Question: I am designing an iOS 7+ app on Xcode 6 for the iPhone 5s, iPhone 6, and iPhone 6+. I want to create a single design for all of these devices, so I am using Auto Layout. I would like the spacing between UI elements to be the same on all devices, but I am having trouble accomplishing this. Here's a screenshot of one of my 'UIButtons' on the iPhone 6 Simulator at 100% scale:

(The white boxes are spacer views, but don't worry about them.)
As you can see, the horizontal spacing from the left edge of the 'UIButton' to the left edge of the 'UIViewController' is 37px. On the iPhone 5s, this spacing is 32px. I would like the spacing to be 32px on all devices. On Auto Layout, I set my horizontal spacing constraint to a constant of 32. Even with this set, it seems to be scaling the spacing as well.
How can I prevent the horizontal spacing from scaling?
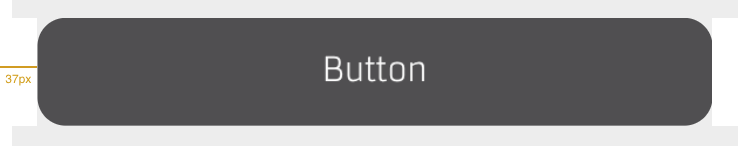
Answer: I think your app is not iPhone 6 ready. If your app is iPhone 6 compatible, spacing will be 32px across all devices. Otherwise, iOS draws screen 320px in width and scale it to fit actual screen width. That's why you're getting 37px in iPhone 6.
To make app iPhone 6 compatible, create launch screen file (new file > iOS > User Interface) and assign it as the launch screen file in your project settings. Then app will launch in devices native screen resolution.